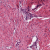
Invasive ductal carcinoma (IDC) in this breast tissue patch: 0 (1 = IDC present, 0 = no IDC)